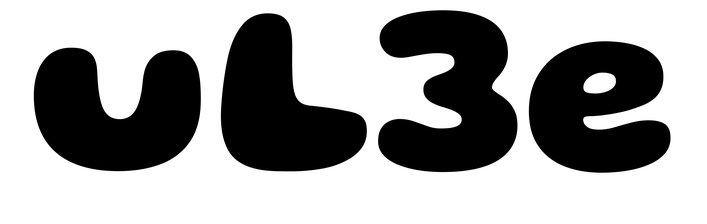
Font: Gluten_ExtraBold